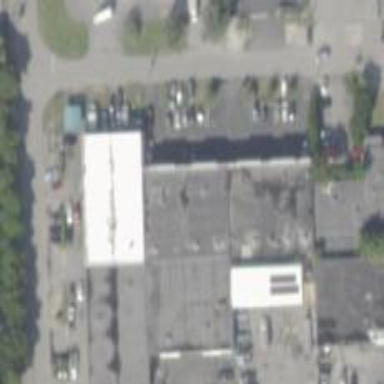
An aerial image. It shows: Commercial building.